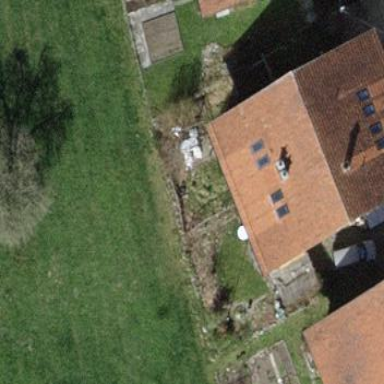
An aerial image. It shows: Semi-detached house with gabled roof.